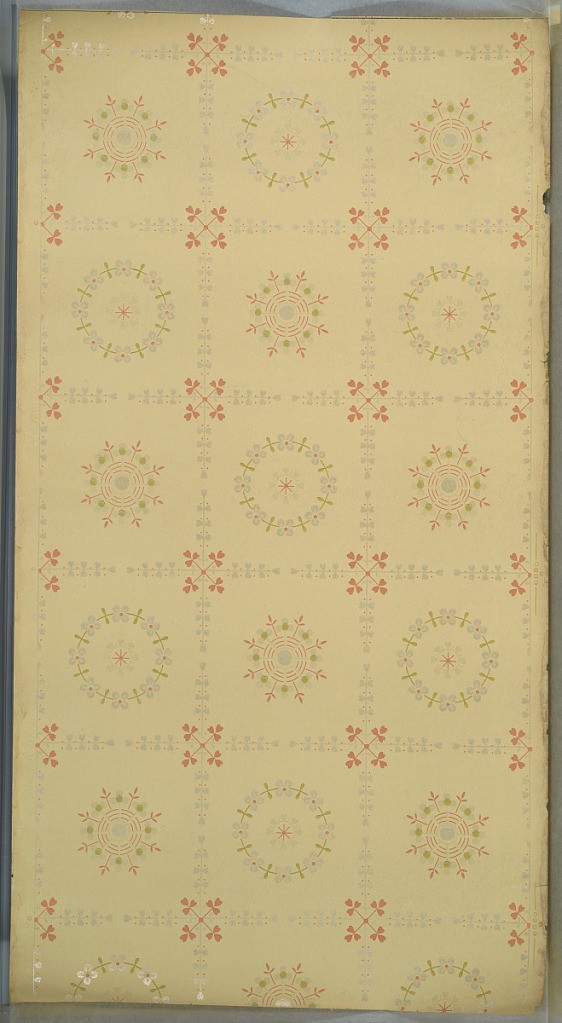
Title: Ceiling paper
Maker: Janeway & Co. Inc., New Brunswick, New Jersey, 1848 - 1914
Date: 1905–1915
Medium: Machine-printed paper, liquid mica
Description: Foliate vining grid with four-stem clover joints and two different floral wreath insets. Cream ground. Printed in pink, green, white and white liquid mica. Printed in selvedge: "Janeway & Co." Pattern number "761"